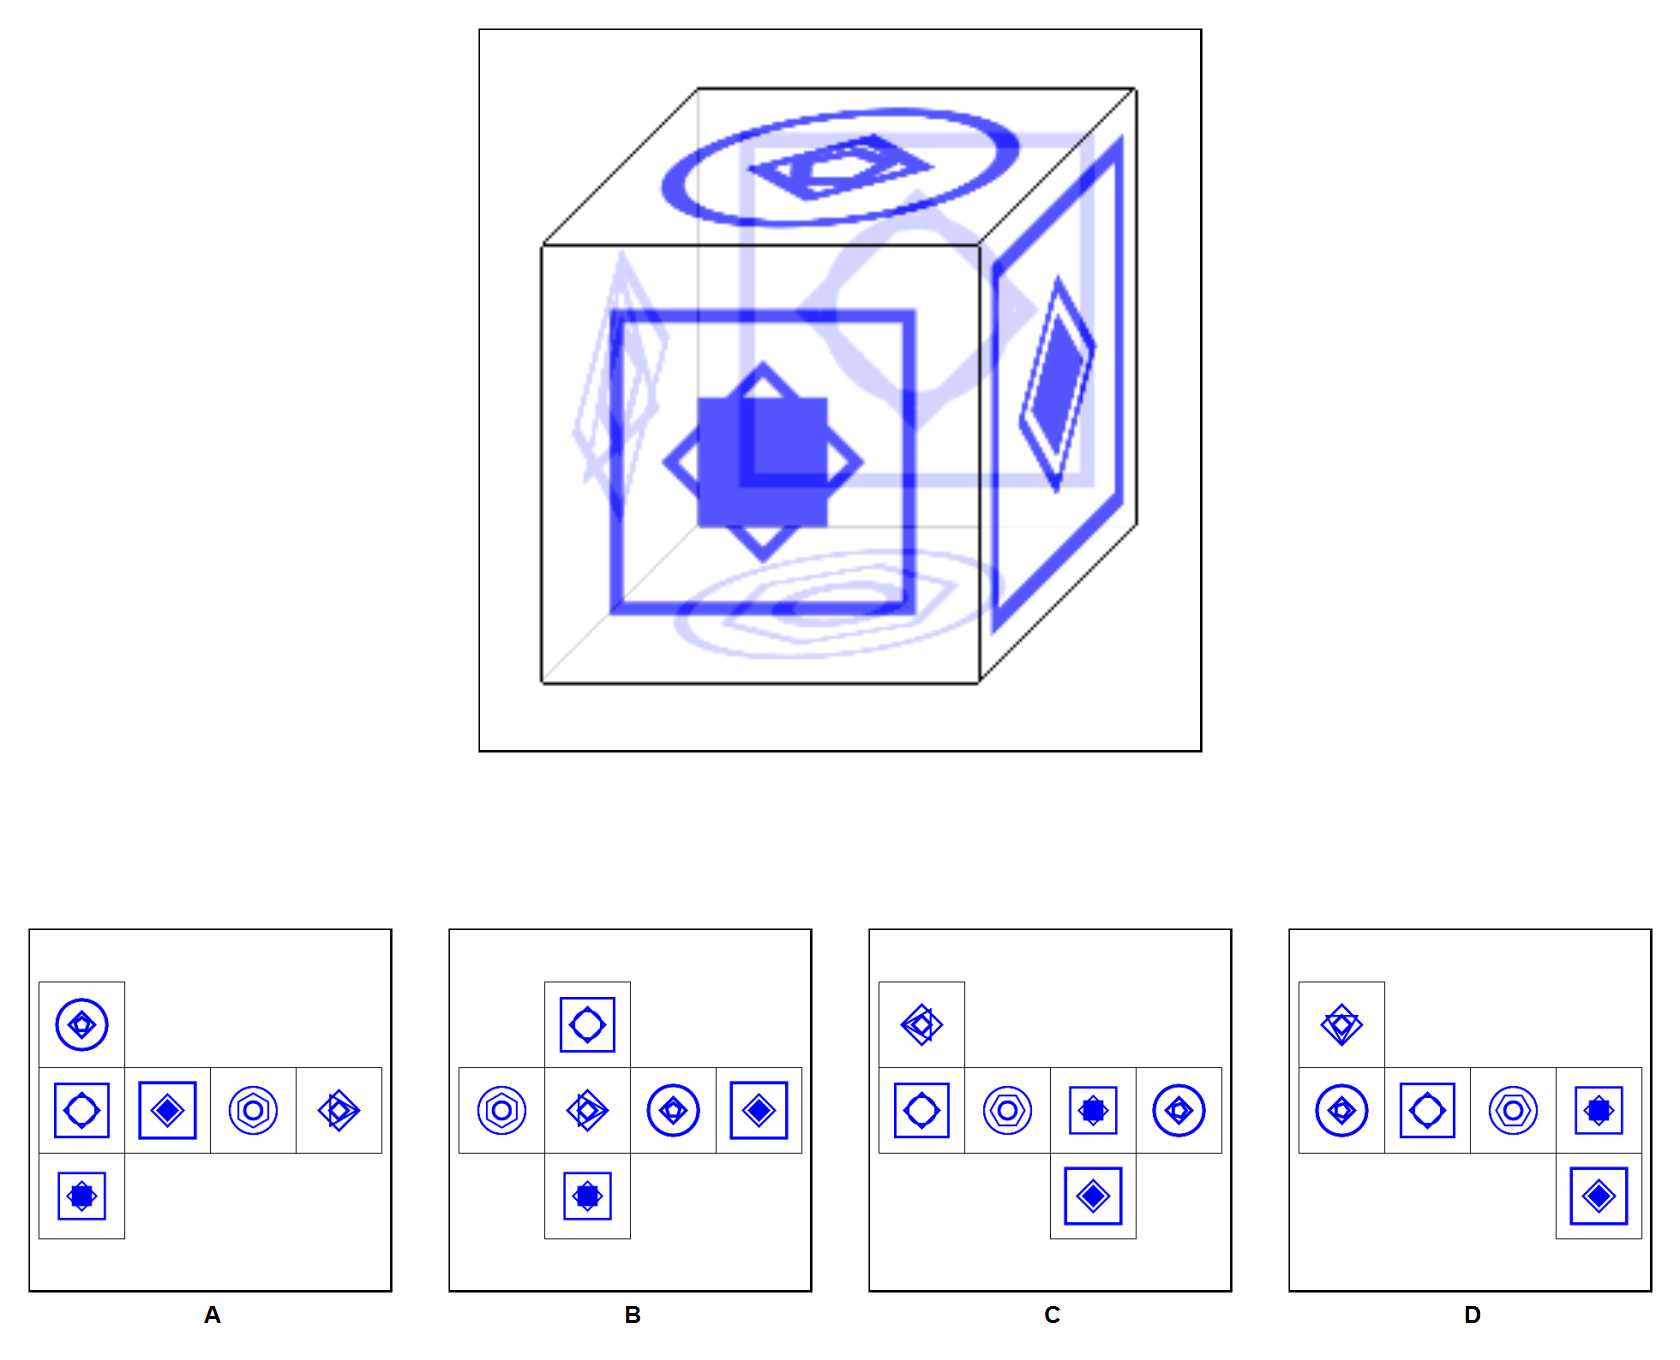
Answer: A